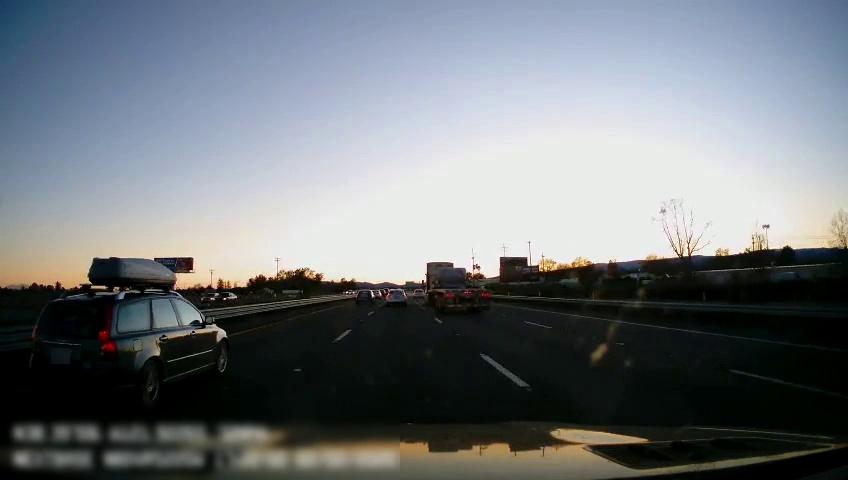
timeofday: Day
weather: Sunny
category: Drivable Space
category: Vehicles | Car
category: Vehicles | SUV
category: Vehicles | Car
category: Vehicles | Car
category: Vehicles | SUV
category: Vehicles | Car
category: Vehicles | Truck
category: Lanes | Current Lane
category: Lanes | Current Lane
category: Lanes | Alternate Lane
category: Lanes | Alternate Lane
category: Lanes | Alternate Lane